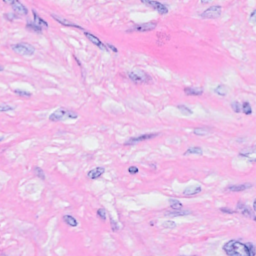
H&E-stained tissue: Breast